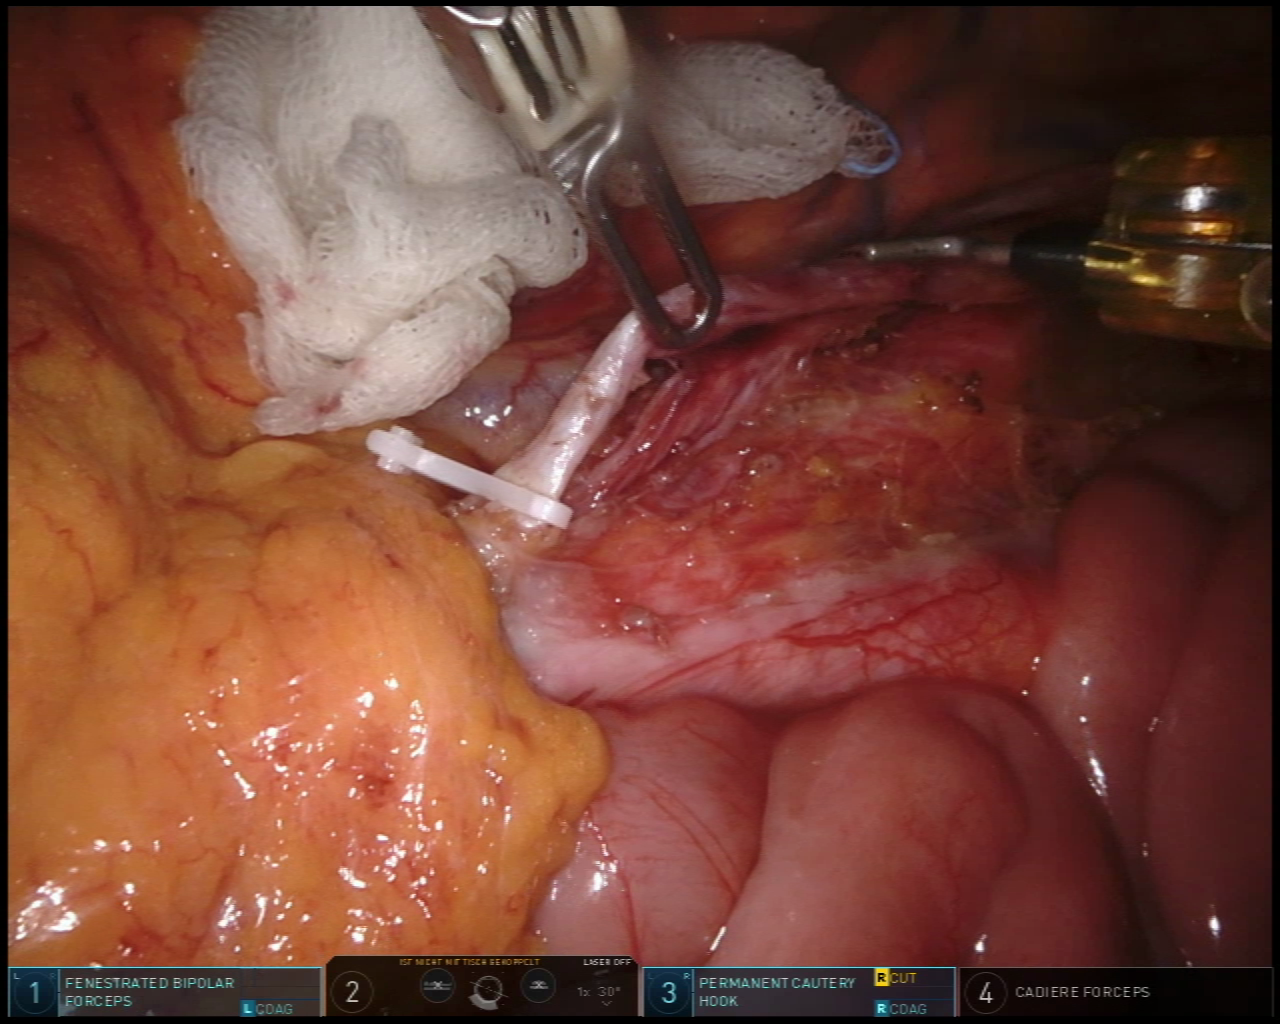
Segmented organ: inferior_mesenteric_artery
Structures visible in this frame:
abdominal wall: no
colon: no
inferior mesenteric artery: yes
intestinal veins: yes
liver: no
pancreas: no
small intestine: yes
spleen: no
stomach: no
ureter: no
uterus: no
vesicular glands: no